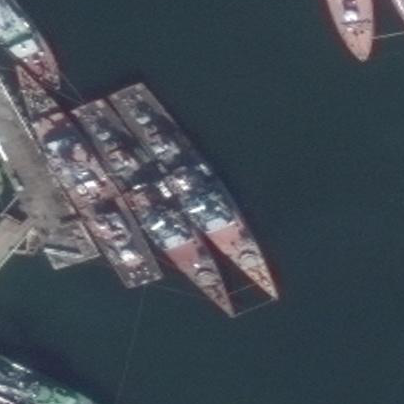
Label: cruiser